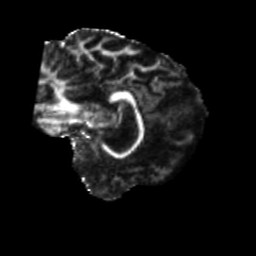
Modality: FA
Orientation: sagittal
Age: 66
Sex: female
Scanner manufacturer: siemens
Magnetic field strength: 3 T
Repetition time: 5.25 s
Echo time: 0.08 s